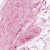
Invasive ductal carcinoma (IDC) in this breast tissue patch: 0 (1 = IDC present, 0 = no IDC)